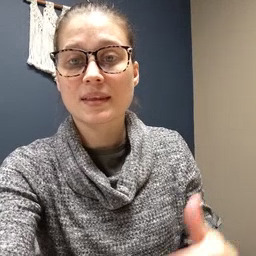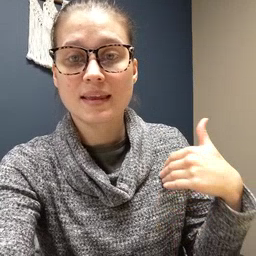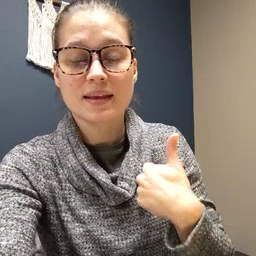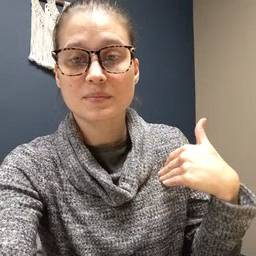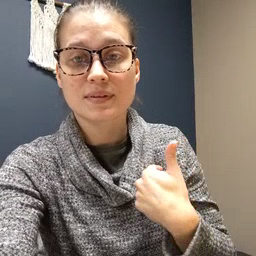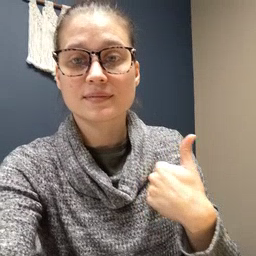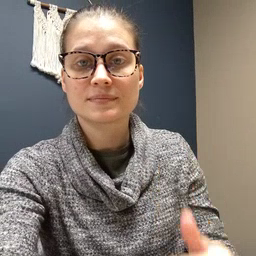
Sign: animal